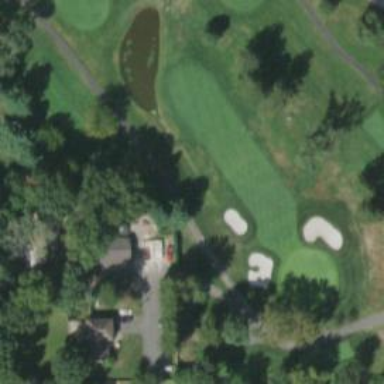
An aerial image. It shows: Golf fairway surrounded by grass.